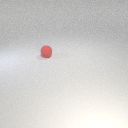
small red rubber sphere